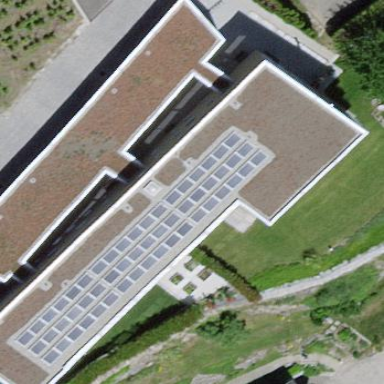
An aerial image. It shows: View of roof of building.